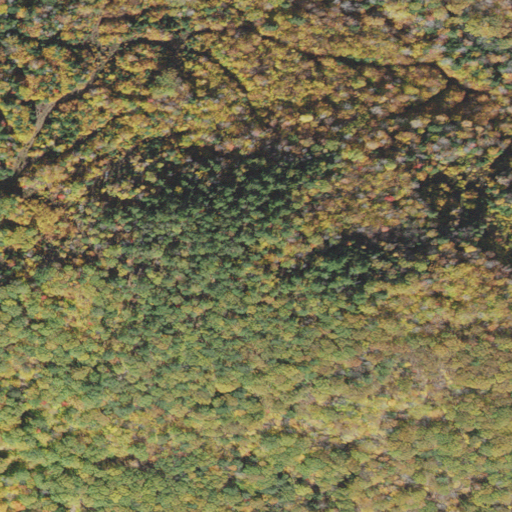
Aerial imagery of mountain in New Hampshire named Peaked Hill containing deciduous forest, mixed forest, evergreen forest, and shrub